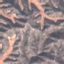
Land use / land cover: HerbaceousVegetation